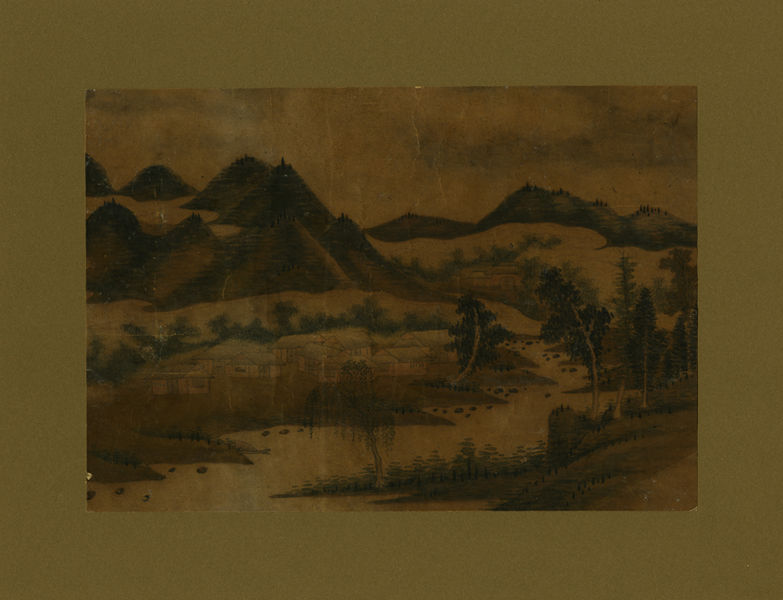
Titel: Landscape
Standort: Amherst (Massachusetts, USA)
Institution: Mead Art Museum, Amherst College
Schlagwörter: wasser, bäume, fluss, landschaft, haus, architektur, häuser, natur, wald, ort, berge, dorf, stairs, steps, white, black, dark, green, old, painting, yellow, japanese, picture, brown, clouds, rocks, sky, tree, hill, hills, house, lake, landscape, mountain, mountains, nature, sand, water, houses, island, trees, village, snow, brook, forest, river, stream, drawing, town, ravine, valley, leaves, bricks, buildings, watercolor, art, bent, pastel, birch, figure, slopes, sunset, chinese, asian, desert, fog, willow, mist, pyramids, bending, image, woods, windy, pyramid, settlement, flood, last, huts, ilustration, graves, montain, temples, mountsin, dull painting, pasted